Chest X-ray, AP view. Patient: 61 years old, sex F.
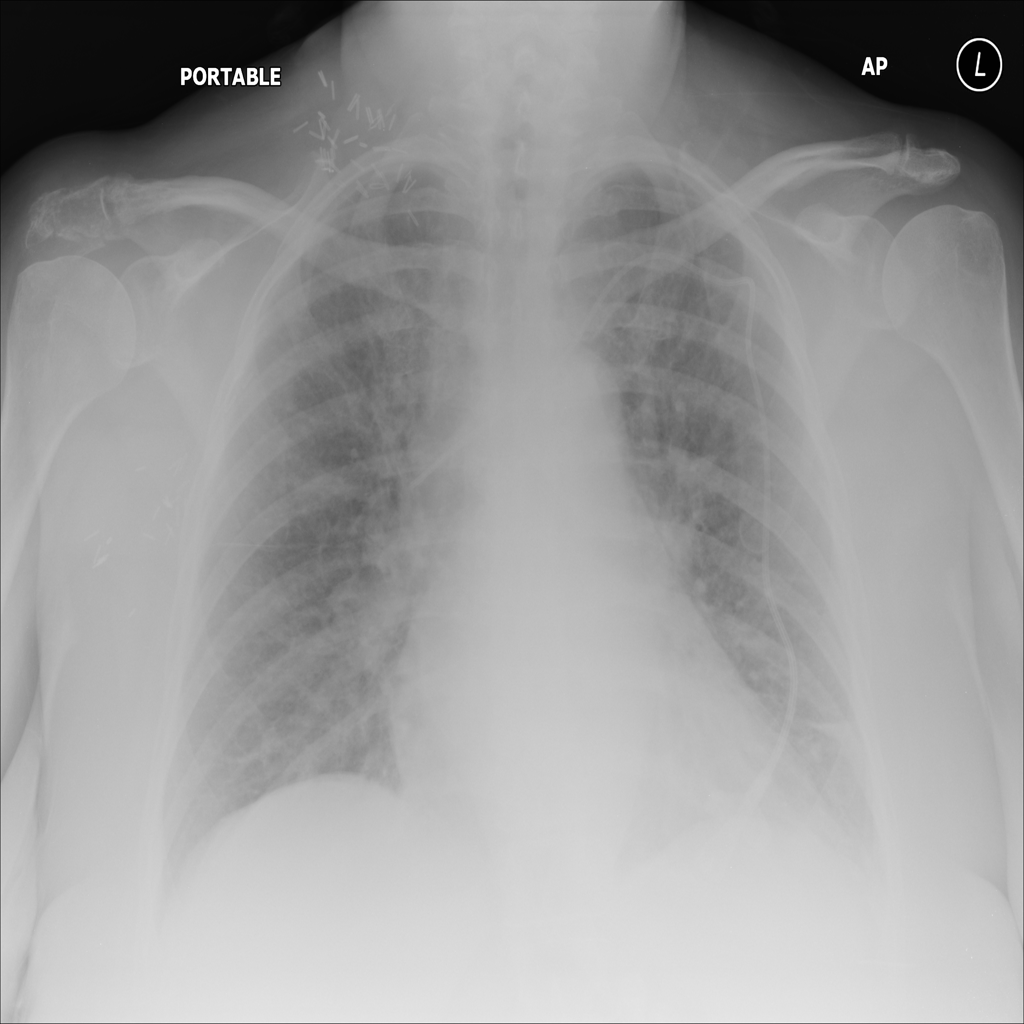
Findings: No Finding